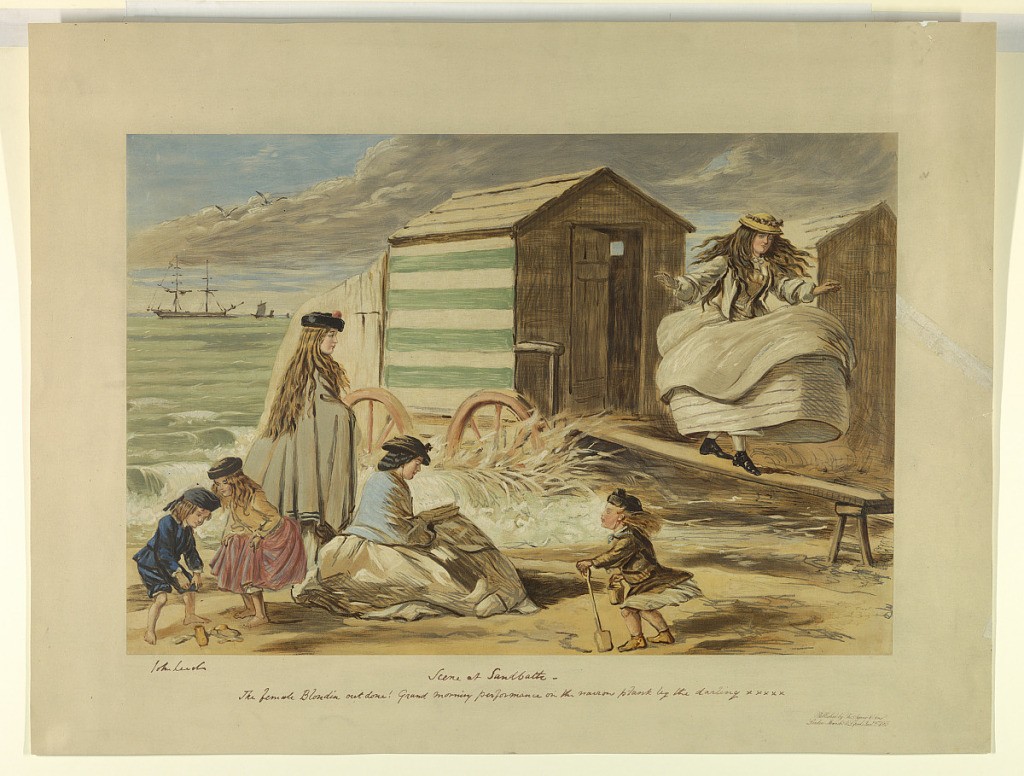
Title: Scene at Sandbath (Proof)
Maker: John Leech, English, 1817 - 1864
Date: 1865
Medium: Chromolithograph on paper, mounted on heavy paper
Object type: Chromolithograph
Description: Right, a girl walking a plank, before a beach house. Left, the ocean and a boat; beyond, a woman, a girl, and three younger children. Title and comment, artist's and publisher's names and date below.